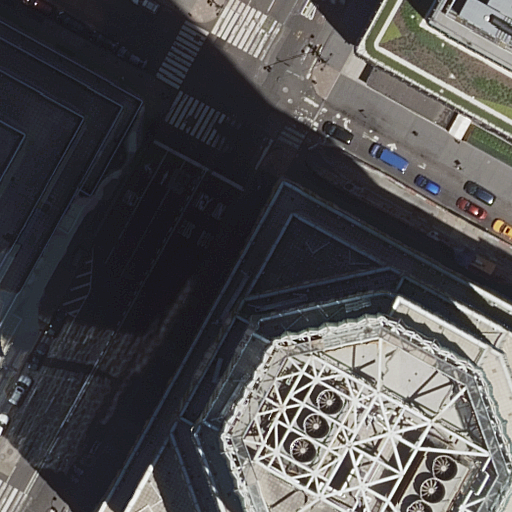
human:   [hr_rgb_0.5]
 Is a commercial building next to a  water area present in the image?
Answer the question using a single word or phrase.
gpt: no

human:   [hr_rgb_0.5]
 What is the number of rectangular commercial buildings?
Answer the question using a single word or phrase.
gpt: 1

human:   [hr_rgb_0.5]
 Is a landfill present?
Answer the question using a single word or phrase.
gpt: no

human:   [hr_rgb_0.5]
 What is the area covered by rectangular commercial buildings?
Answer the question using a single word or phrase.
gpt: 2512m2

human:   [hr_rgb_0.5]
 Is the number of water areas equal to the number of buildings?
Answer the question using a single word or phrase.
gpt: no

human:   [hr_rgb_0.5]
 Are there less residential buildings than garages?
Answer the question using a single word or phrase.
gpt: no

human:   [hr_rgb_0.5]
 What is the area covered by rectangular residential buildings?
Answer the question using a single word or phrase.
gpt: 2235m2

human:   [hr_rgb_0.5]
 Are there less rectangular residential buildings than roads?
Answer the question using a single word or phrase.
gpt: yes

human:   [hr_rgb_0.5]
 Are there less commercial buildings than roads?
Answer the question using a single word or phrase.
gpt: yes

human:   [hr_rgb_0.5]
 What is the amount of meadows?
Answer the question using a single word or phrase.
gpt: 0

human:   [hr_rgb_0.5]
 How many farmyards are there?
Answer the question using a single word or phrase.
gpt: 0

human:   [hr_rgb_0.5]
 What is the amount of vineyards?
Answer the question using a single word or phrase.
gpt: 0

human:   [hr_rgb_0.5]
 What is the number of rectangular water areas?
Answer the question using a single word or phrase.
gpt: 0

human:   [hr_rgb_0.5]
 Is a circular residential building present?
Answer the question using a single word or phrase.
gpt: no

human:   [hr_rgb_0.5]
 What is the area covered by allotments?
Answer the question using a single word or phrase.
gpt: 0m2

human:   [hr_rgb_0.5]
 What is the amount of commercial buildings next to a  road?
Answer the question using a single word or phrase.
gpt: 1

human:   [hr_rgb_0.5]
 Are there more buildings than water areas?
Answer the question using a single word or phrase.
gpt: yes

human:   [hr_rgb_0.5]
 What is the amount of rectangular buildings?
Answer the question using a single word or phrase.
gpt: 2

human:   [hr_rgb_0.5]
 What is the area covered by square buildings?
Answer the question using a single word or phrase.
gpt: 0m2

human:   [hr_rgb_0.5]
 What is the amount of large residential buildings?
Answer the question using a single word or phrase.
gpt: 2

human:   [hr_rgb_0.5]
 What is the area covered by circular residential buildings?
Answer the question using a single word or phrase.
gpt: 0m2

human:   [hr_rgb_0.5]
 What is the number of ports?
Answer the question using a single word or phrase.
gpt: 0

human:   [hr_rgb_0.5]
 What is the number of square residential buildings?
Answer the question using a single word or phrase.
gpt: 0

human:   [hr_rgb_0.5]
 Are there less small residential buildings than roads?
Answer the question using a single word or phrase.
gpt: yes

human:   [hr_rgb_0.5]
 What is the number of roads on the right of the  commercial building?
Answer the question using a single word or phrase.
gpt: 0

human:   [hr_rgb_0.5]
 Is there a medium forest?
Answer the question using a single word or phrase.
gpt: no

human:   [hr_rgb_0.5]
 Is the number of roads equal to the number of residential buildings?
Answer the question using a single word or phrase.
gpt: no

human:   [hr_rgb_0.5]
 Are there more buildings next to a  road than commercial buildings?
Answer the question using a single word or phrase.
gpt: yes

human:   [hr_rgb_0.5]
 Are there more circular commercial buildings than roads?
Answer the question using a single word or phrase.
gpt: no

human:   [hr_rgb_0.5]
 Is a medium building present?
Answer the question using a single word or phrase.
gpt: no

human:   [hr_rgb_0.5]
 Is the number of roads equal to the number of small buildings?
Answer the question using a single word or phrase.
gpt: no

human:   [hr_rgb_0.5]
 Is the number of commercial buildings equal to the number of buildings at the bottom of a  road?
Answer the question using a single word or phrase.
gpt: yes

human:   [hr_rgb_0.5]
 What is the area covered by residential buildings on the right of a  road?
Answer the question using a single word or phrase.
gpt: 2235m2

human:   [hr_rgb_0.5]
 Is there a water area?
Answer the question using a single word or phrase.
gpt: no

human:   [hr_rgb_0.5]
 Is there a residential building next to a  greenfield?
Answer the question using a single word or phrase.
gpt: no

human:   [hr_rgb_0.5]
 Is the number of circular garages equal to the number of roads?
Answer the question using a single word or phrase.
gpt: no